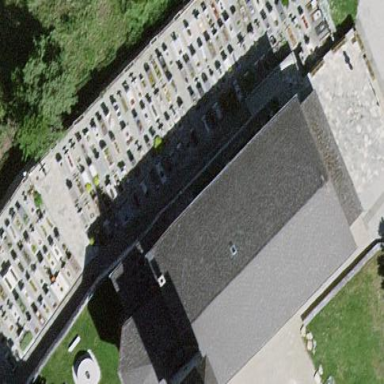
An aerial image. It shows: Church which is place of worship.